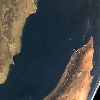
Label: water